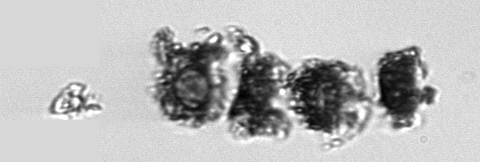
Label: Thalassiosira_TAG_external_detritus